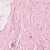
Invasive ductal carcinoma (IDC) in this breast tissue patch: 0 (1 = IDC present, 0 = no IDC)